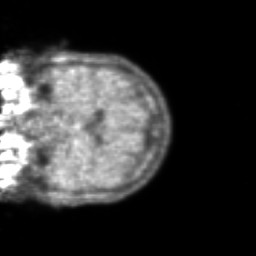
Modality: PET
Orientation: coronal
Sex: female
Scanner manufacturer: ge